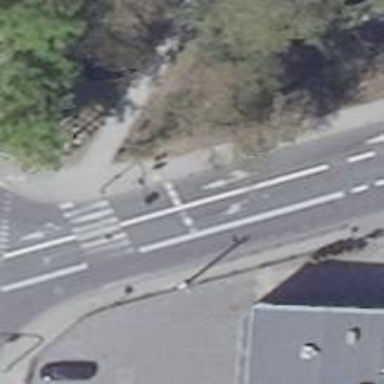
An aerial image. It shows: Footway area.